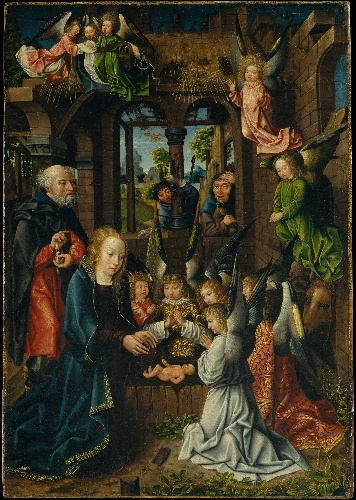
Title: The Adoration of the Christ Child
Artist: Master of Frankfurt
Artist bio: Netherlandish, active Antwerp, ca. 1496–1518
Date: possibly 1496–1502
Object type: Painting
Classification: Paintings
Medium: Oil on oak panel
Culture: Netherlandish
Dimensions: Overall 23 1/8 x 16 1/4 in. (58.7 x 41.3 cm); painted surface 22 7/8 x 16 in. (58.1 x 40.1 cm)
Department: Robert Lehman Collection
Credit line: Robert Lehman Collection, 1975
Accession year: 1975
Repository: Metropolitan Museum of Art, New York, NY
Tags: Jesus|Angels|Virgin Mary|Men